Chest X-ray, AP view. Patient: 58 years old, sex F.
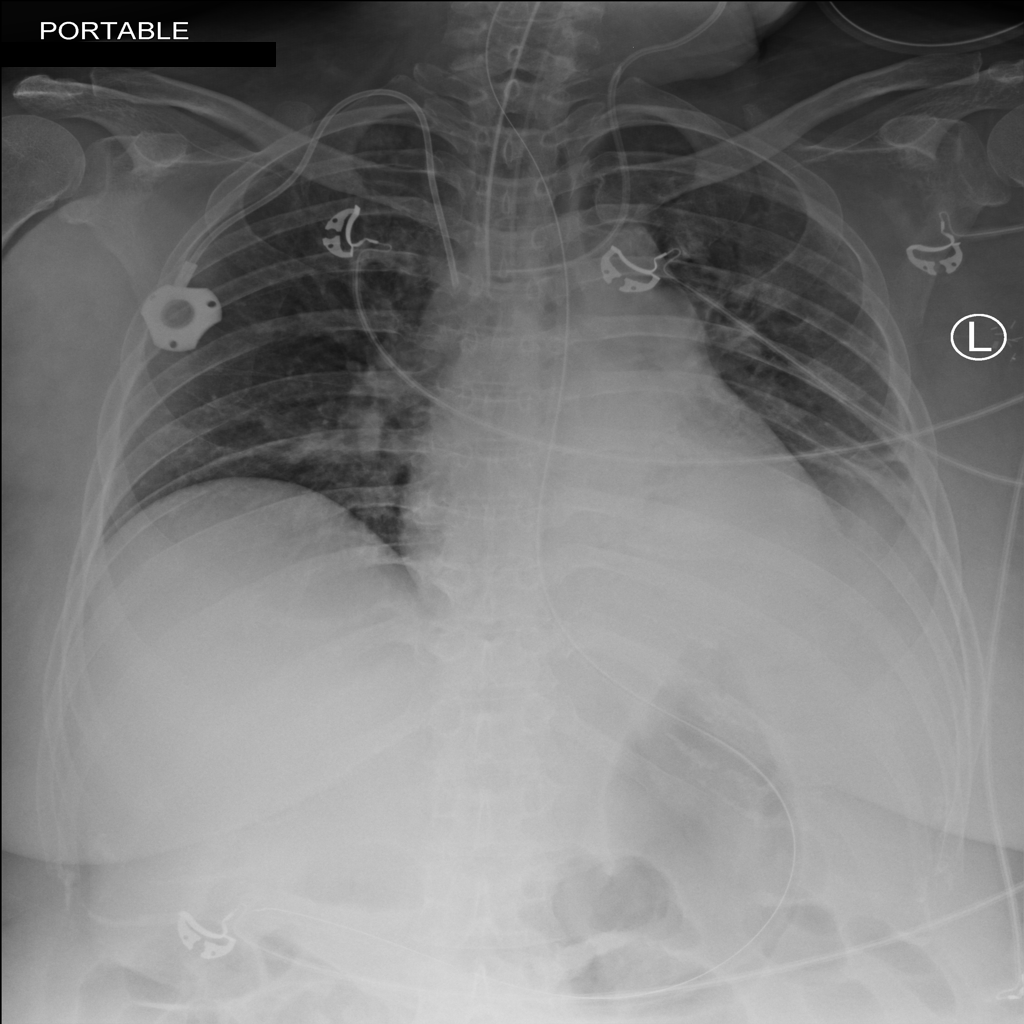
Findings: Atelectasis, Effusion, Infiltration